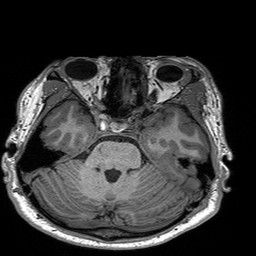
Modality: T1w
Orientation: coronal
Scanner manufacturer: siemens
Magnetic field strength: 3 T
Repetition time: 2.3 s
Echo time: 0.00298 s